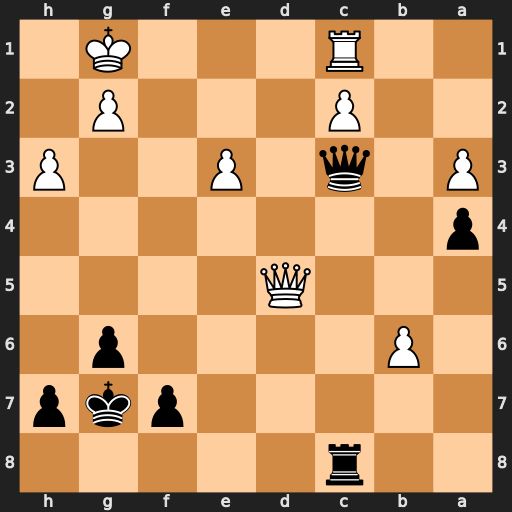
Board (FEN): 2r5/5pkp/1P4p1/3Q4/p7/P1q1P2P/2P3P1/2R3K1
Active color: b
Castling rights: -
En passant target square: -
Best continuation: Qxe3+ Kh2 Qf4+